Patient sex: M
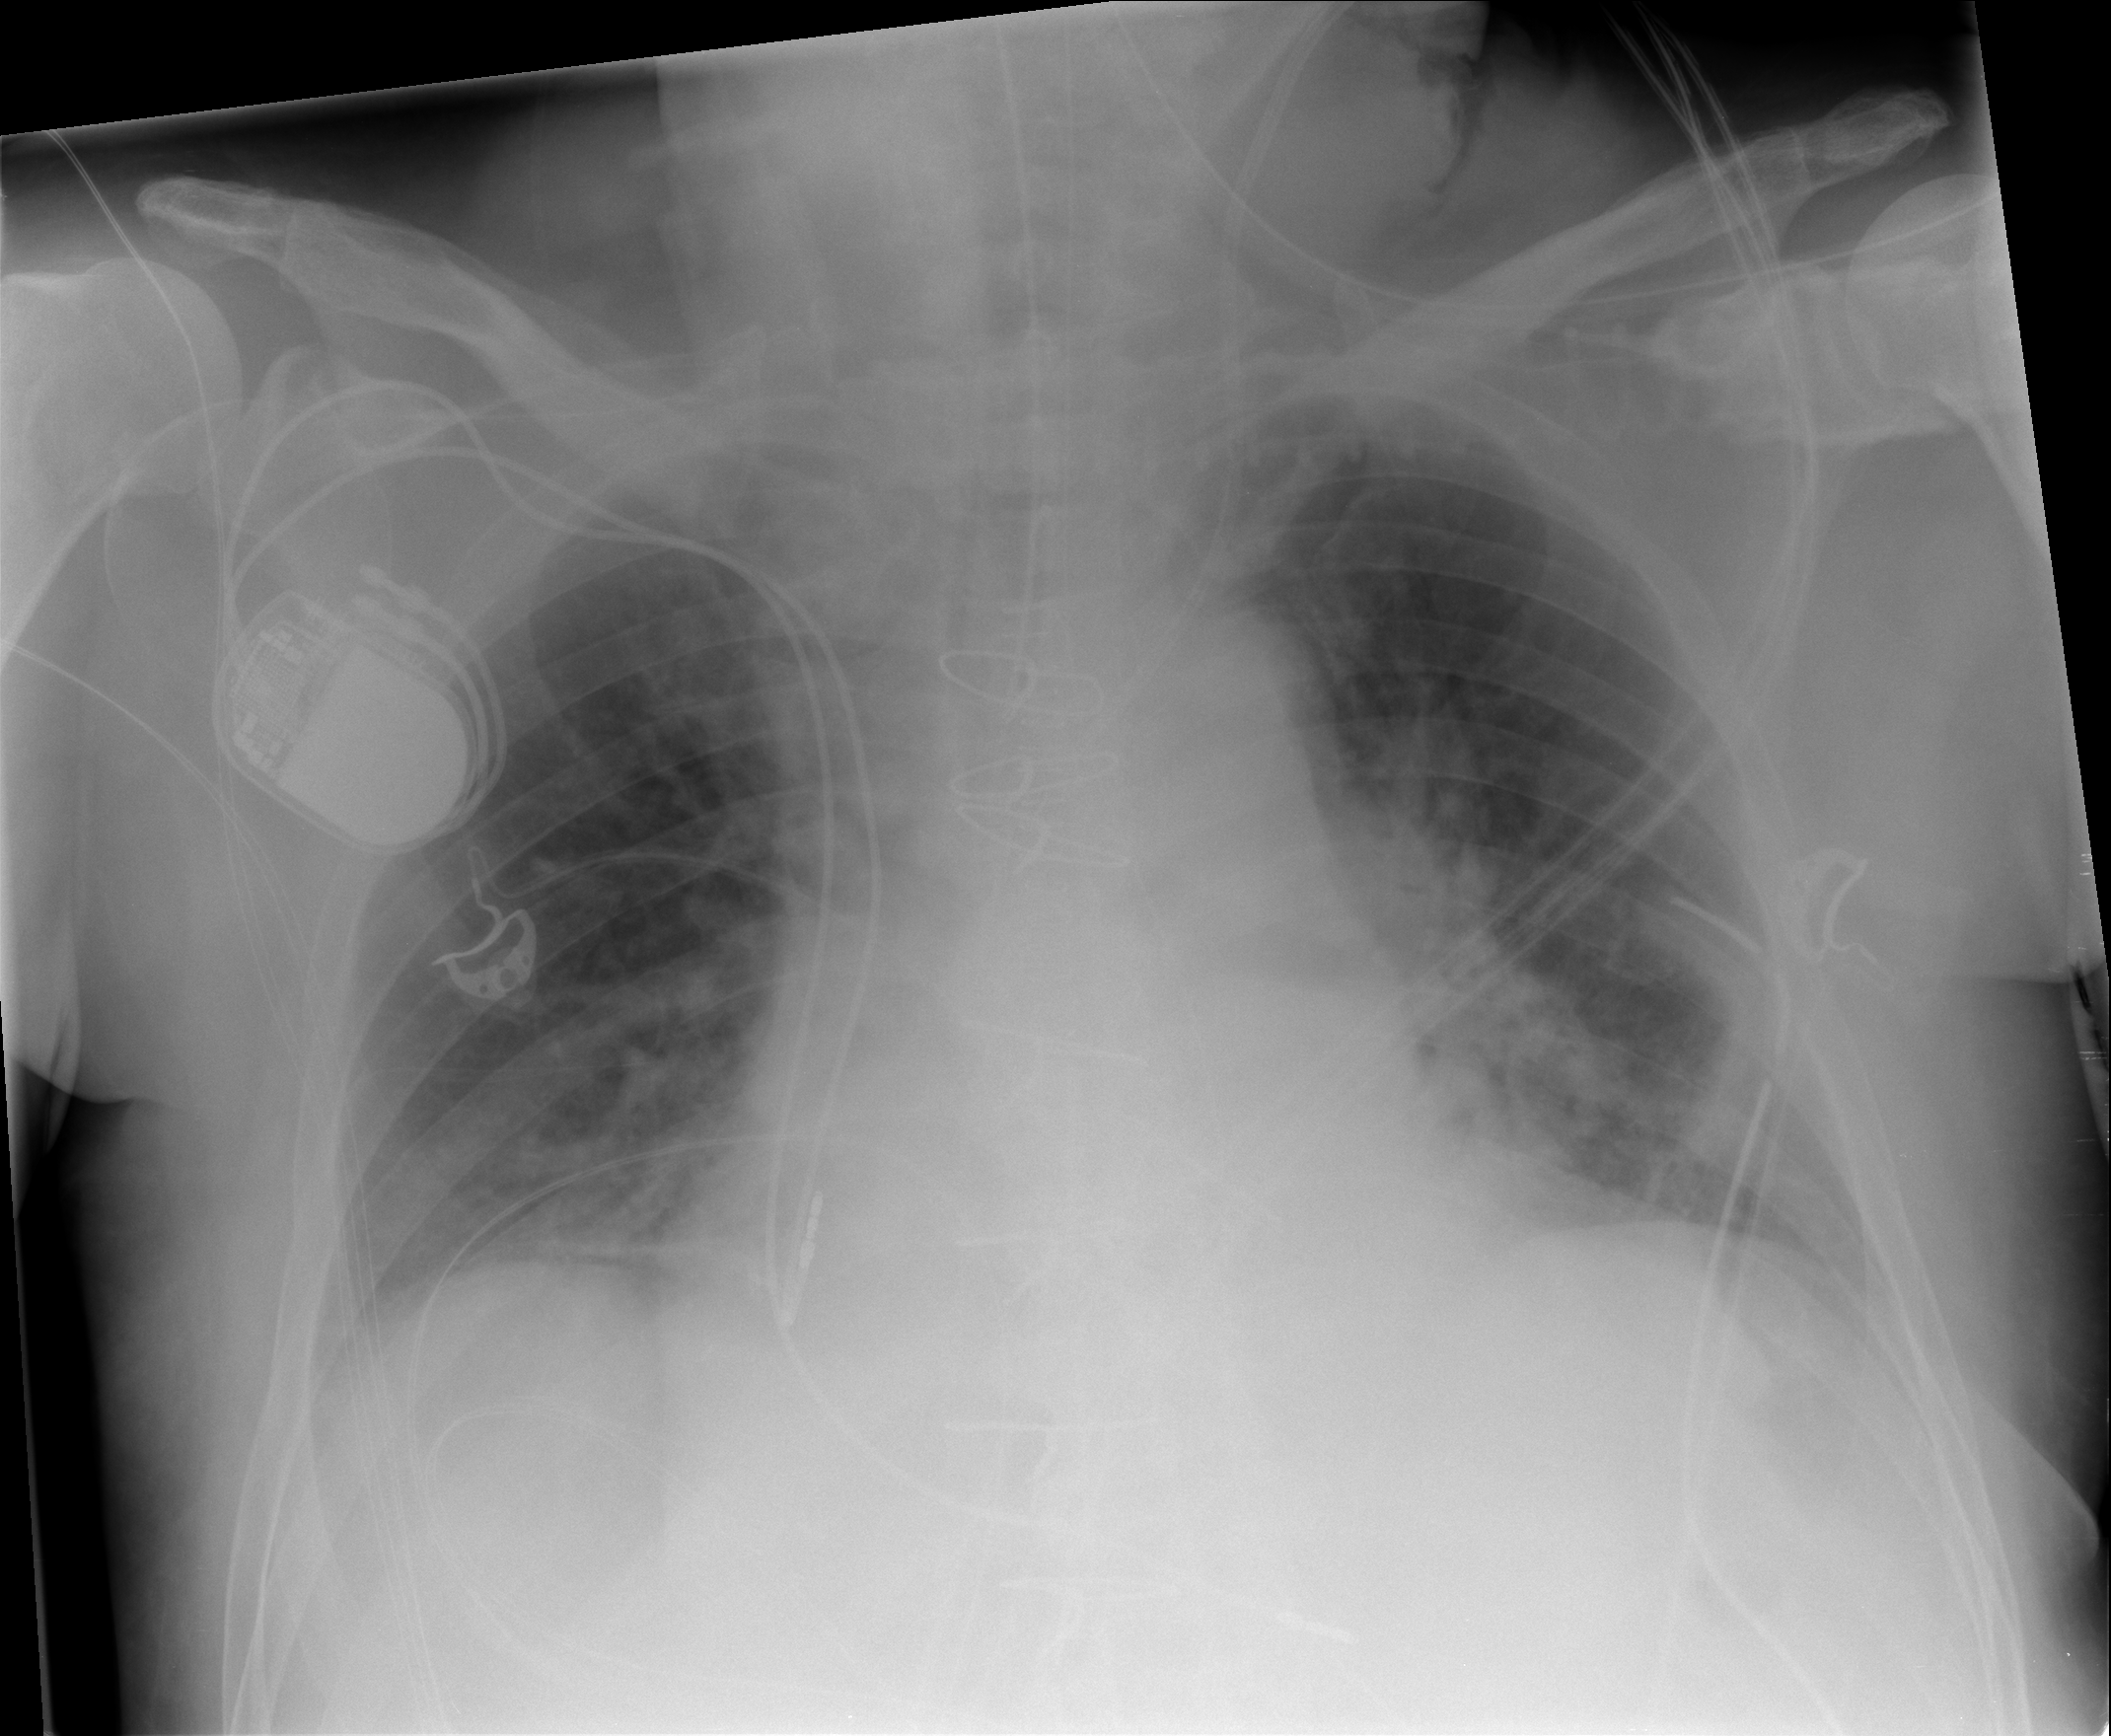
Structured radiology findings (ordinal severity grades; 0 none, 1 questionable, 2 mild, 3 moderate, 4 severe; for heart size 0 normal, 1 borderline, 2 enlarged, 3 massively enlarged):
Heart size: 0
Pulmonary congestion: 2
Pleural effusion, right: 0
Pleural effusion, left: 0
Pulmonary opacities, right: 0
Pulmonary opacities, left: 2
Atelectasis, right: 1
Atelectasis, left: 0